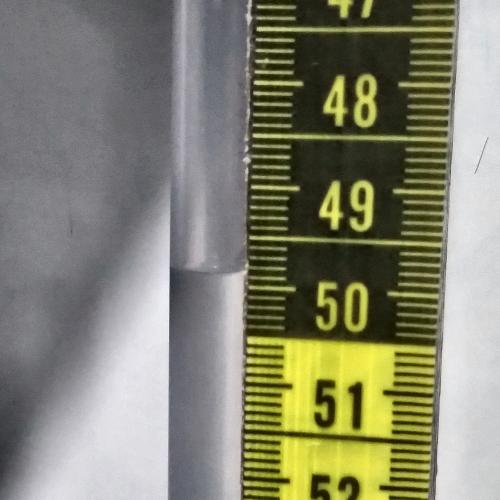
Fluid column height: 49.8 cm